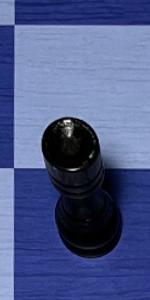
Label: Rook_Black